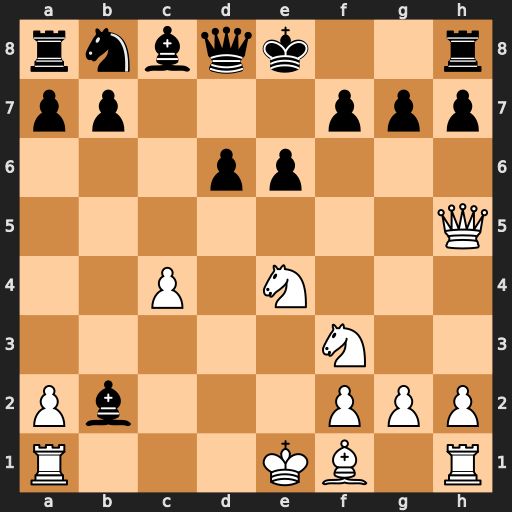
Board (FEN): rnbqk2r/pp3ppp/3pp3/7Q/2P1N3/5N2/Pb3PPP/R3KB1R
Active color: w
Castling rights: KQkq
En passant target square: -
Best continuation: Qb5+ Nc6 Qxb2